Question: I'm using TortoiseGit, and I want to go back to the end of a branch last committed three days ago. I've hard reset a couple of times but since I'm unfamiliar with git I risk doing something foolish and would appreciate help.
Looking at the image here:

''master'' is currently set at the version made at 17:40:56 on 10 Jan. This is where I'd like the latest version to be both locally and remotely. (Some text redacted in this image).
However, I see that 'origin/HEAD' and 'origin/master' are at the version made at 11:04:01 on 13 Jan (today).
So for clarity, I want to revert to the end of the green branch, and make that version the master version. What must I do to get there?
Please say if I need to provide more information...
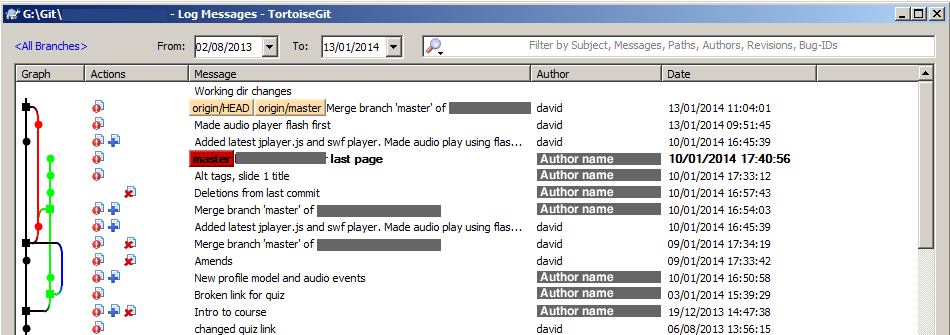
Answer: You should be able to right click on that commit referenced by master, select push, and select the "'force'" option in order to 'push --force' your master onto the remote.
("'Force Overwrite Existing Branch (May discard changes)'")
Make sure to communicate that to other using that same remote repo, because you would be changing an history that others might already have pulled from.